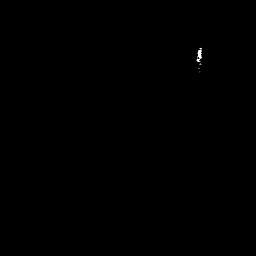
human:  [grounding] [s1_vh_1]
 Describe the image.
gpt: In the satellite image, there is  <ref>1 small ship </ref> <box>[[75, 16, 79, 27, 0]]</box> located at top right.